Question: I am working on a c#.dotNet project which invokes a 3rd party REST service.
Sample Class Structure :
'''
[Serializable]
[DataContract(Name = "MainClass")]
[KnownType(typeof(Class1))]
[KnownType(typeof(Class2))]
public class MainClass : IMainInterface
{
public MainClass()
{
Value2 = new List<IClass2>();
}
[DataMember(Name = "class")]
public IClass1 Value1 { get; set; }
[DataMember(Name = "classes")]
public List<IClass2> Value2 { get; set; }
}
[Serializable]
[Export(typeof(IClass1))]
[ExportMetadata("IClass1", "Class1")]
[DataContract(Name = "class1")]
public class Class1 : IClass1
{
[ImportingConstructor]
public Class1()
{
}
[DataMember(Name = "prop1")]
public string Prop1 { get; set; }
[DataMember(Name = "prop2")]
public string Prop2 { get; set; }
[DataMember(Name = "prop3")]
public string Prop3 { get; set; }
}
[Serializable]
[Export(typeof(IClass2))]
[ExportMetadata("IClass2", "Class2")]
[DataContract]
public class Class2 : IClass2
{
[ImportingConstructor]
public Class2()
{ }
[DataMember(Name = "propA")]
public string PropA { get; set; }
[DataMember(Name = "propB")]
public string PropB { get; set; }
[DataMember(Name = "propC")]
public string PropC { get; set; }
}
public interface IMainInterface
{
IClass1 Value1 { get; set; }
List<IClass2> Value2 { get; set; }
}
public interface IClass1
{
string Prop1 { get; set; }
string Prop2 { get; set; }
string Prop3 { get; set; }
}
public interface IClass2
{
string PropA { get; set; }
string PropB { get; set; }
string PropC { get; set; }
}
'''
: (with type hint)
'''
{
"class":
{"__type":"class1:#WpfApplication1","prop1":"TestVal0","prop2":"TestVal2","prop3":"TestVal3"},
"classes":
[
{"__type":"Class2:#WpfApplication1","propA":"A","propB":"B","propC":"C"},
{"__type":"Class2:#WpfApplication1","propA":"X","propB":"Y","propC":"Z"},
{"__type":"Class2:#WpfApplication1","propA":"1","propB":"2","propC":"3"}
]
}
'''
: (without type hint)
'''
{
"class":
{"prop1":"TestVal0","prop2":"TestVal2","prop3":"TestVal3"},
"classes":
[
{"propA":"A","propB":"B","propC":"C"},
{"propA":"X","propB":"Y","propC":"Z"},
{"propA":"1","propB":"2","propC":"3"}
]
}
'''
So, for given class structure if I generate json (of object of 'MainClass') using 'DataContractJsonSerializer', I am getting and if i directly deserialize, it works fine.
Whereas as while ting data, response is ( w/o type hint). Hence, while deserializing I get following error.

> InvalidCastException was unhandled. Unable to cast object of type
'System.Object' to type 'WpfApplication1.IClass2'.
Now, I manually have to modify above json (string manipulation) by adding type hint, to deserialize it successfully.
:
1. Added which is implemented by .
2. dotNet Framework 4
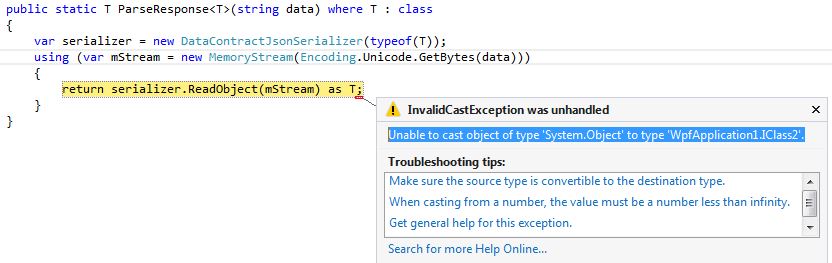
Answer: Since none of your classes are actually polymorphic, there are a couple solutions available that use .Net built-in class libraries:
'JavaScriptSerializer'
<URL>. However, , thus your property names . The following converter does the trick:
'''
public class InterfaceToClassConverter<TInterface, TClass> : JavaScriptConverter where TClass : class, TInterface
{
public InterfaceToClassConverter()
{
if (typeof(TInterface) == typeof(TClass))
throw new ArgumentException(string.Format("{0} and {1} must not be the same type", typeof(TInterface).FullName, typeof(TClass).FullName)); // Or else you would get infinite recursion!
if (!typeof(TInterface).IsInterface)
throw new ArgumentException(string.Format("{0} must be an interface", typeof(TInterface).FullName));
if (typeof(TClass).IsInterface)
throw new ArgumentException(string.Format("{0} must be a class not an interface", typeof(TClass).FullName));
}
public override object Deserialize(IDictionary<string, object> dictionary, Type type, JavaScriptSerializer serializer)
{
if (type == typeof(TInterface))
return serializer.ConvertToType<TClass>(dictionary);
return null;
}
public override IDictionary<string, object> Serialize(object obj, JavaScriptSerializer serializer)
{
throw new NotImplementedException();
}
public override IEnumerable<Type> SupportedTypes
{
get
{
// For an interface-valued property such as "IFoo Foo { getl set; },
// When serializing, JavaScriptSerializer knows the actual concrete type being serialized -- which is never an interface.
// When deserializing, JavaScriptSerializer only knows the expected type, which is an interface. Thus by returning
// only typeof(TInterface), we ensure this converter will only be called during deserialization, not serialization.
return new[] { typeof(TInterface) };
}
}
}
'''
And use it like:
'''
public interface IMainInterface
{
IClass1 @class { get; set; } // NOTICE ALL PROPERTIES WERE RENAMED TO MATCH THE JSON NAMES.
List<IClass2> classes { get; set; }
}
[Serializable]
[DataContract(Name = "MainClass")]
[KnownType(typeof(Class1))]
[KnownType(typeof(Class2))]
public class MainClass : IMainInterface
{
public MainClass()
{
classes = new List<IClass2>();
}
[DataMember(Name = "class")]
public IClass1 @class { get; set; }
[DataMember(Name = "classes")]
public List<IClass2> classes { get; set; }
}
[Serializable]
[DataContract(Name = "class1")]
public class Class1 : IClass1
{
public Class1() {}
[DataMember(Name = "prop1")]
public string prop1 { get; set; }
[DataMember(Name = "prop2")]
public string prop2 { get; set; }
[DataMember(Name = "prop3")]
public string prop3 { get; set; }
}
[Serializable]
[DataContract]
public class Class2 : IClass2
{
public Class2() { }
[DataMember(Name = "propA")]
public string propA { get; set; }
[DataMember(Name = "propB")]
public string propB { get; set; }
[DataMember(Name = "propC")]
public string propC { get; set; }
}
public interface IClass1
{
string prop1 { get; set; }
string prop2 { get; set; }
string prop3 { get; set; }
}
public interface IClass2
{
string propA { get; set; }
string propB { get; set; }
string propC { get; set; }
}
public static class TestJavaScriptConverter
{
public static void Test()
{
string json = @"
{
""class"":
{""prop1"":""TestVal0"",""prop2"":""TestVal2"",""prop3"":""TestVal3""},
""classes"":
[
{""propA"":""A"",""propB"":""B"",""propC"":""C""},
{""propA"":""X"",""propB"":""Y"",""propC"":""Z""},
{""propA"":""1"",""propB"":""2"",""propC"":""3""}
]
}";
var serializer = new JavaScriptSerializer();
serializer.RegisterConverters(new JavaScriptConverter[] { new InterfaceToClassConverter<IClass1, Class1>(), new InterfaceToClassConverter<IClass2, Class2>() });
var main1 = serializer.Deserialize<MainClass>(json);
var json2 = serializer.Serialize(main1);
Debug.WriteLine(json2);
var main2 = serializer.Deserialize<MainClass>(json2);
Debug.Assert(main1.@class.ToStringWithReflection() == main2.@class.ToStringWithReflection()); // No assert
Debug.Assert(main1.classes.Select(c => c.ToStringWithReflection()).SequenceEqual(main2.classes.Select(c => c.ToStringWithReflection()))); // no assert
}
}
'''
'DataContractJsonSerializer'
WCF and its 'DataContractSerializer's work with concrete types and do not serialize interfaces. Thus, if you wish to use these serializers you must use concrete classes internally and present them to the outside world as interfaces, for instance:
'''
public interface IMainInterface
{
IClass1 Value1 { get; set; }
IList<IClass2> Value2 { get; set; }
}
[Serializable]
[DataContract(Name = "MainClass")]
public class MainClass : IMainInterface
{
[DataMember(Name = "class")]
Class1 RealValue1 { get; set; }
[DataMember(Name = "classes")]
private List<Class2> RealList2 { get; set; }
IList<IClass2> list2Proxy; // can't be readonly because the DataContactJsonSerializer does not call the default constructor.
private IList<IClass2> List2Proxy
{
get
{
if (list2Proxy == null)
Interlocked.CompareExchange(ref list2Proxy, new ConvertingList<Class2, IClass2>(() => this.RealList2, c => c, ToClass), null);
return list2Proxy;
}
}
Class2 ToClass(IClass2 iClass)
{
// REWRITE TO FIT YOUR NEEDS
return (Class2)iClass;
}
Class1 ToClass(IClass1 iClass)
{
// REWRITE TO FIT YOUR NEEDS
return (Class1)iClass;
}
public MainClass()
{
RealList2 = new List<Class2>();
}
[IgnoreDataMember]
public IClass1 Value1
{
get
{
return RealValue1;
}
set
{
RealValue1 = ToClass(value);
}
}
[IgnoreDataMember]
public IList<IClass2> Value2
{
get
{
return List2Proxy;
}
set
{
if (value == null)
{
RealList2.Clear();
return;
}
if (List2Proxy == value)
return;
RealList2 = value.Select<IClass2, Class2>(ToClass).ToList();
}
}
}
public class ConvertingList<TIn, TOut> : IList<TOut>
{
readonly Func<IList<TIn>> getList;
readonly Func<TIn, TOut> toOuter;
readonly Func<TOut, TIn> toInner;
public ConvertingList(Func<IList<TIn>> getList, Func<TIn, TOut> toOuter, Func<TOut, TIn> toInner)
{
if (getList == null || toOuter == null || toInner == null)
throw new ArgumentNullException();
this.getList = getList;
this.toOuter = toOuter;
this.toInner = toInner;
}
IList<TIn> List { get { return getList(); } }
TIn ToInner(TOut outer) { return toInner(outer); }
TOut ToOuter(TIn inner) { return toOuter(inner); }
#region IList<TOut> Members
public int IndexOf(TOut item)
{
return List.IndexOf(toInner(item));
}
public void Insert(int index, TOut item)
{
List.Insert(index, ToInner(item));
}
public void RemoveAt(int index)
{
List.RemoveAt(index);
}
public TOut this[int index]
{
get
{
return ToOuter(List[index]);
}
set
{
List[index] = ToInner(value);
}
}
#endregion
#region ICollection<TOut> Members
public void Add(TOut item)
{
List.Add(ToInner(item));
}
public void Clear()
{
List.Clear();
}
public bool Contains(TOut item)
{
return List.Contains(ToInner(item));
}
public void CopyTo(TOut[] array, int arrayIndex)
{
foreach (var item in this)
array[arrayIndex++] = item;
}
public int Count
{
get { return List.Count; }
}
public bool IsReadOnly
{
get { return List.IsReadOnly; }
}
public bool Remove(TOut item)
{
return List.Remove(ToInner(item));
}
#endregion
#region IEnumerable<TOut> Members
public IEnumerator<TOut> GetEnumerator()
{
foreach (var item in List)
yield return ToOuter(item);
}
#endregion
#region IEnumerable Members
IEnumerator IEnumerable.GetEnumerator()
{
return GetEnumerator();
}
#endregion
}
'''
Note that if a caller attempts to set an 'IClass1' or 'IClass2' which is not an actual 'Class1' or 'Class2', an 'InvalidCastException' will be thrown. Thus this gives the appearance of hiding interface implementations without truly keeping the implementations private.